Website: crate-barrel
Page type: delivery-shipping
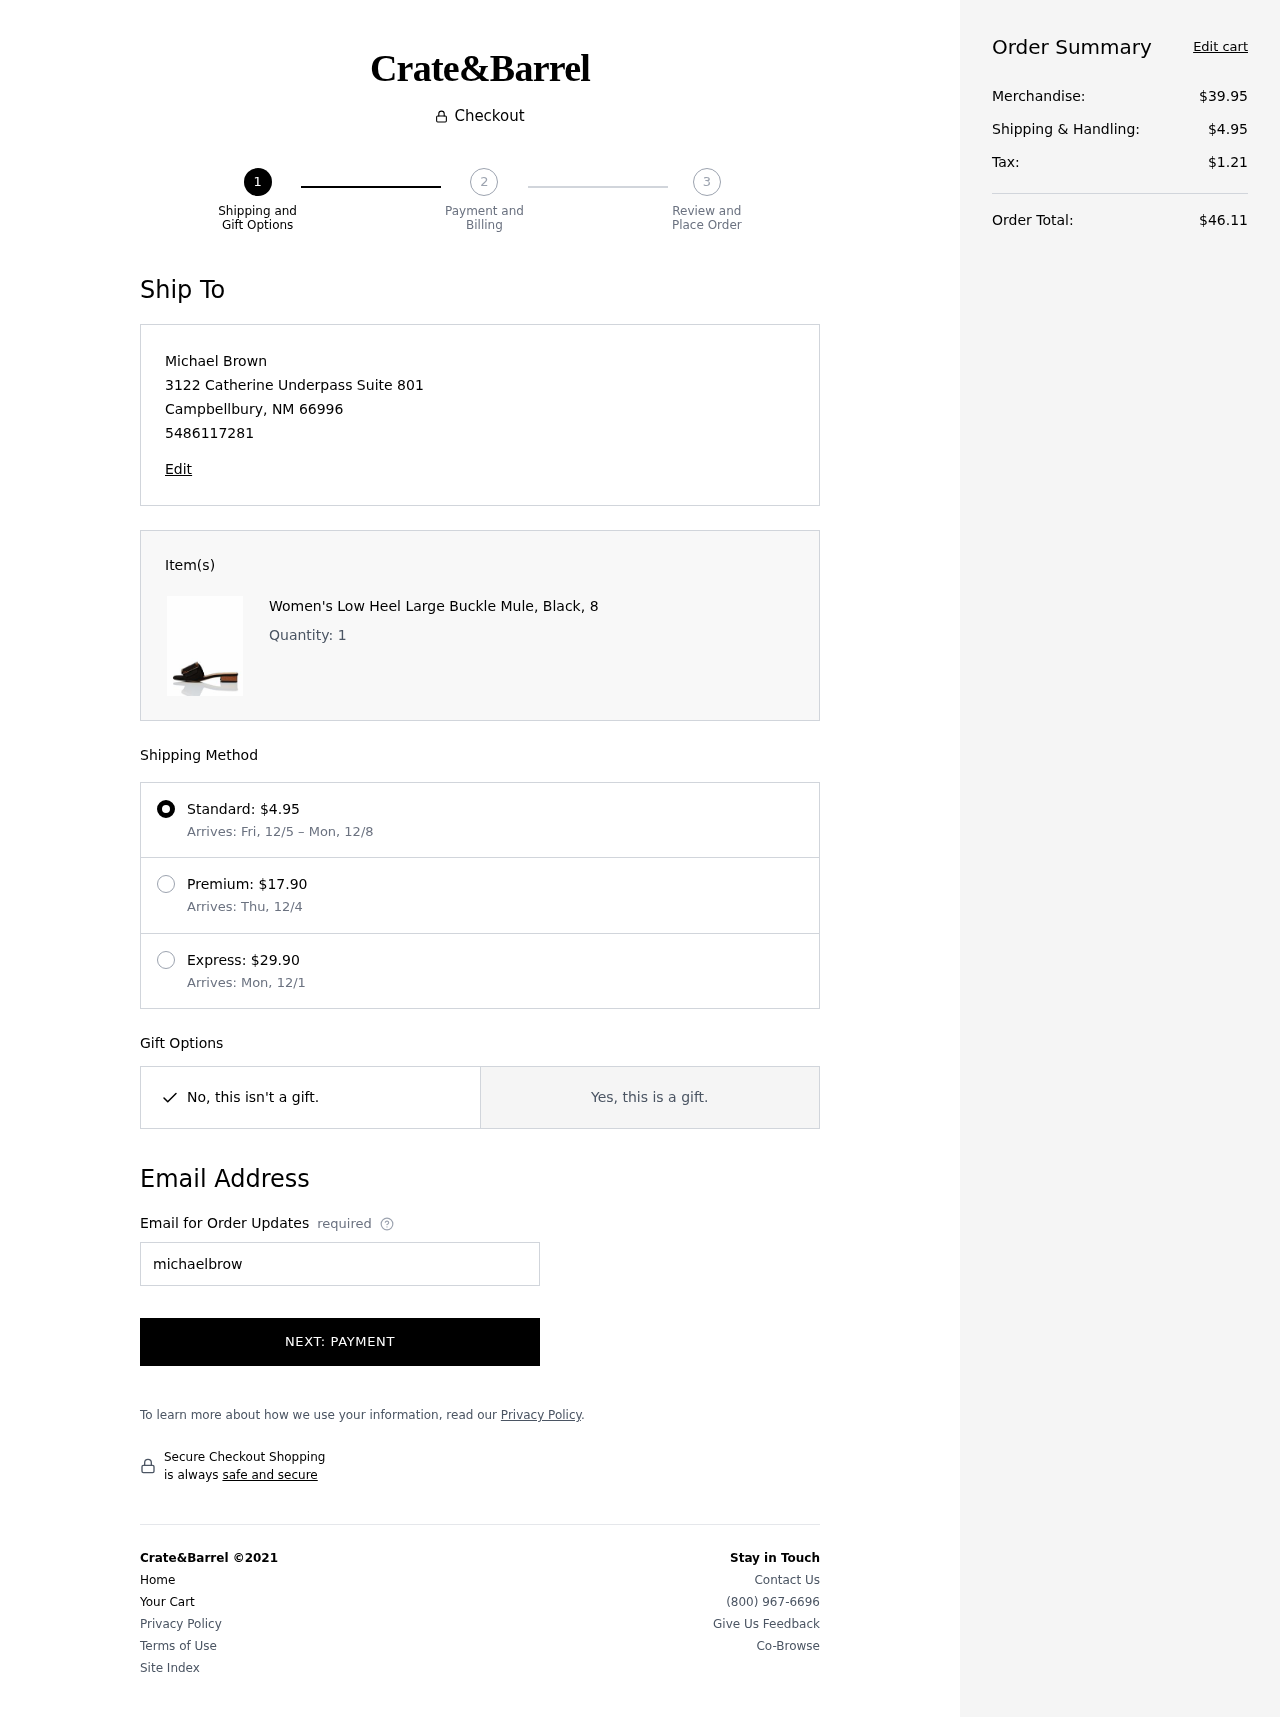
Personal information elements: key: PII_CITY
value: Campbellbury
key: PII_EMAIL
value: michaelbrown@yahoo.com
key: PII_FULLNAME
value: Michael Brown
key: PII_PHONE
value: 5486117281
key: PII_POSTCODE
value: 66996
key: PII_STATE_ABBR
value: NM
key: PII_STREET
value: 3122 Catherine Underpass Suite 801
Product elements: key: PRODUCT1_NAME
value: Women's Low Heel Large Buckle Mule, Black, 8
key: PRODUCT1_QUANTITY
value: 1
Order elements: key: ORDER_SHIPPING_COST
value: $4.95
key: ORDER_SHIPPING_DATE
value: Fri, 12/5
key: ORDER_DELIVERY_DATE
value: Mon, 12/8
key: ORDER_SHIPPING_COST2
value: $17.90
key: ORDER_DELIVERY_DATE2
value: Arrives: Thu, 12/4
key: ORDER_SHIPPING_COST3
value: $29.90
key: ORDER_DELIVERY_DATE3
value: Arrives: Mon, 12/1
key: ORDER_SUBTOTAL
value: $39.95
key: ORDER_TAX
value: $1.21
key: ORDER_TOTAL
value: $46.11